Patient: sex F, age 62
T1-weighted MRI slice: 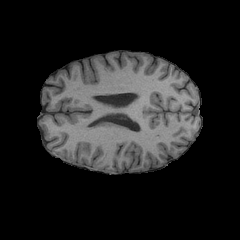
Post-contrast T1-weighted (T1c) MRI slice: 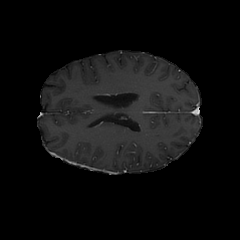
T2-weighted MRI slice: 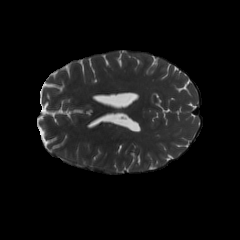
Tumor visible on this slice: no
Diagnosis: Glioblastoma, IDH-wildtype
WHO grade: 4